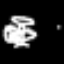
Label: angel